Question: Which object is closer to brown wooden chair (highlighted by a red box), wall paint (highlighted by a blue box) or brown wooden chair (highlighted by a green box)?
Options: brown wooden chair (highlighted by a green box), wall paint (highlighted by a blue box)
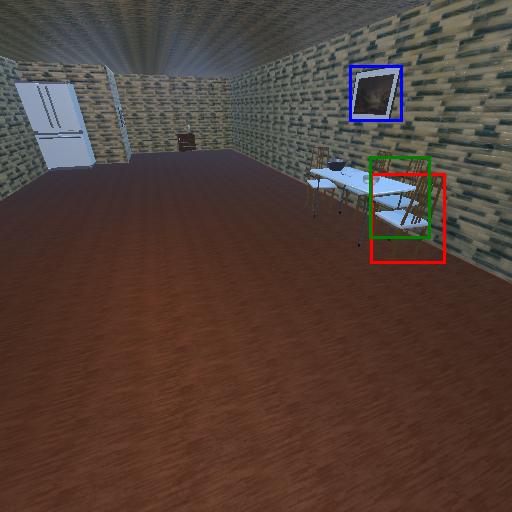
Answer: brown wooden chair (highlighted by a green box)